Question: Currently on an Android 4.3 device. I'm using the excellent answer <URL> I was able to reduce the font size of an 'AlertDialog''s individual items:
'''
<style name="AlertDialogTheme" parent="android:Theme.Dialog">
<item name="android:textSize">13sp</item>
</style>
'''
The dialog itself is built with:
'''
ContextThemeWrapper cw = new ContextThemeWrapper( this, R.style.AlertDialogTheme );
AlertDialog.Builder builder = new AlertDialog.Builder(cw);
'''
However, the problem is that the individual height of the items still stays the same -- in fact, there is a fifth element that is just shown when you scroll in the dialog:

I tried <URL> but that just increased the spacing. I also set the 'layout_margin' property to '0dp' without success.
What's the correct style definition for this dialog to reduce the space between the labels?
Note that I do not want to build the whole dialog using a view again. I'd like to keep the existing AlertDialog.
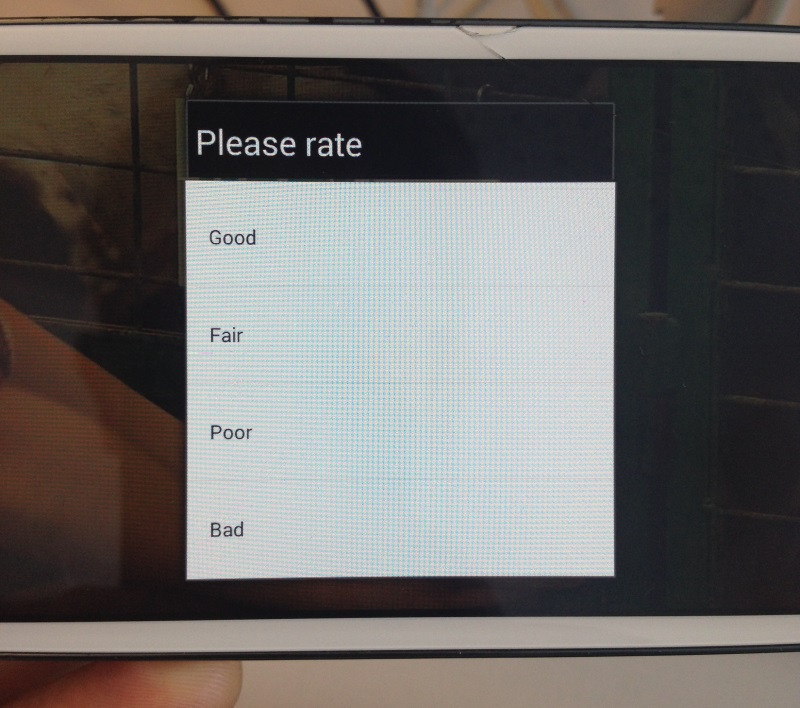
Answer: Here is a tricky solution - override the 'getView' method for 'ListView' in 'AlertDialog' and change 'TextView' style attributes programmatically:
'''
ContextThemeWrapper cw = new ContextThemeWrapper(MainActivity.this, R.style.AlertDialogTheme);
AlertDialog.Builder builder = new AlertDialog.Builder(cw);
AlertDialog dialog = builder.create();
dialog.setOnShowListener(new DialogInterface.OnShowListener() {
@Override
public void onShow(DialogInterface dialogInterface) {
ListView listView = ((AlertDialog) dialogInterface).getListView();
final ListAdapter originalAdapter = listView.getAdapter();
listView.setAdapter(new ListAdapter() {
@Override
public int getCount() {
return originalAdapter.getCount();
}
@Override
public Object getItem(int id) {
return originalAdapter.getItem(id);
}
@Override
public long getItemId(int id) {
return originalAdapter.getItemId(id);
}
@Override
public int getItemViewType(int id) {
return originalAdapter.getItemViewType(id);
}
@Override
public View getView(int position, View convertView, ViewGroup parent) {
View view = originalAdapter.getView(position, convertView, parent);
TextView textView = (TextView) view;
//textView.setTextSize(16); set text size programmatically if needed
textView.setLayoutParams(new AbsListView.LayoutParams(AbsListView.LayoutParams.MATCH_PARENT, 32 /* this is item height */));
return view;
}
@Override
public int getViewTypeCount() {
return originalAdapter.getViewTypeCount();
}
@Override
public boolean hasStableIds() {
return originalAdapter.hasStableIds();
}
@Override
public boolean isEmpty() {
return originalAdapter.isEmpty();
}
@Override
public void registerDataSetObserver(DataSetObserver observer) {
originalAdapter.registerDataSetObserver(observer);
}
@Override
public void unregisterDataSetObserver(DataSetObserver observer) {
originalAdapter.unregisterDataSetObserver(observer);
}
@Override
public boolean areAllItemsEnabled() {
return originalAdapter.areAllItemsEnabled();
}
@Override
public boolean isEnabled(int position) {
return originalAdapter.isEnabled(position);
}
});
}
});
dialog.show();
'''